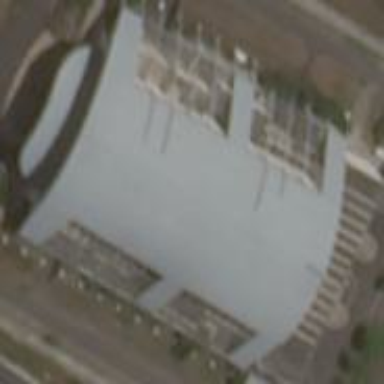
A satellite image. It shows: Conference center building.